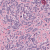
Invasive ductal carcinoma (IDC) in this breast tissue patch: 1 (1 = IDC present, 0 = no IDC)